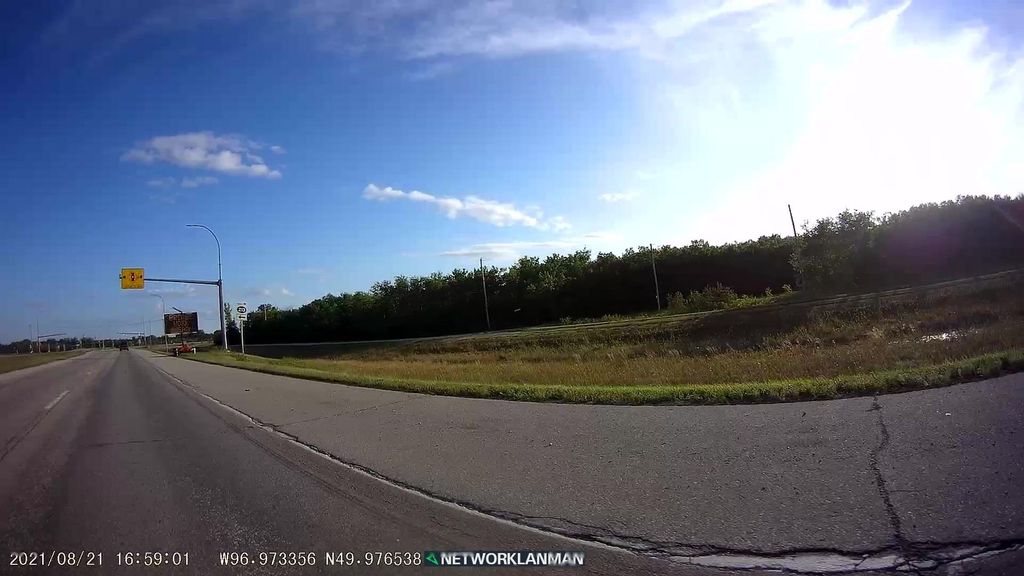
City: winnipeg